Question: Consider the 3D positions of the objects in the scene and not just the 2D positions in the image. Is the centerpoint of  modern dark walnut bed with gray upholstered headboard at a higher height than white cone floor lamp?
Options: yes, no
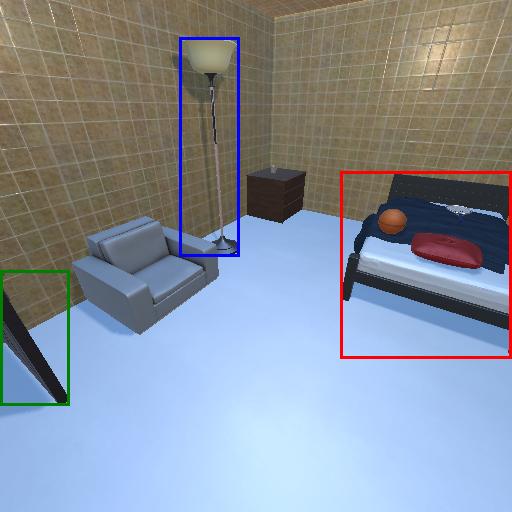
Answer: yes